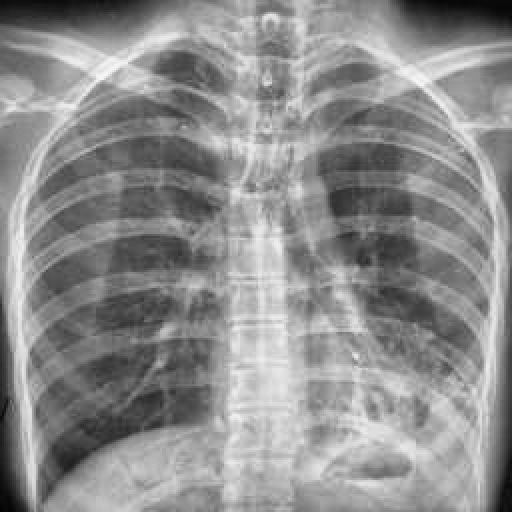
Finding: TUBERCULOSIS